Question: When I try to advertise my Google Play App on Facebook, app data is not reachable by Facebook. If I try another random app from Google Play, it works perfect (app icon, app name and an image automatically filled, ad preview looks complete).
It looks like Facebook cached my app data and I can not refresh. Please see attached images.
Right now I can not advertise my application on Facebook. Is there anyone had similar problem who can help me about this case.

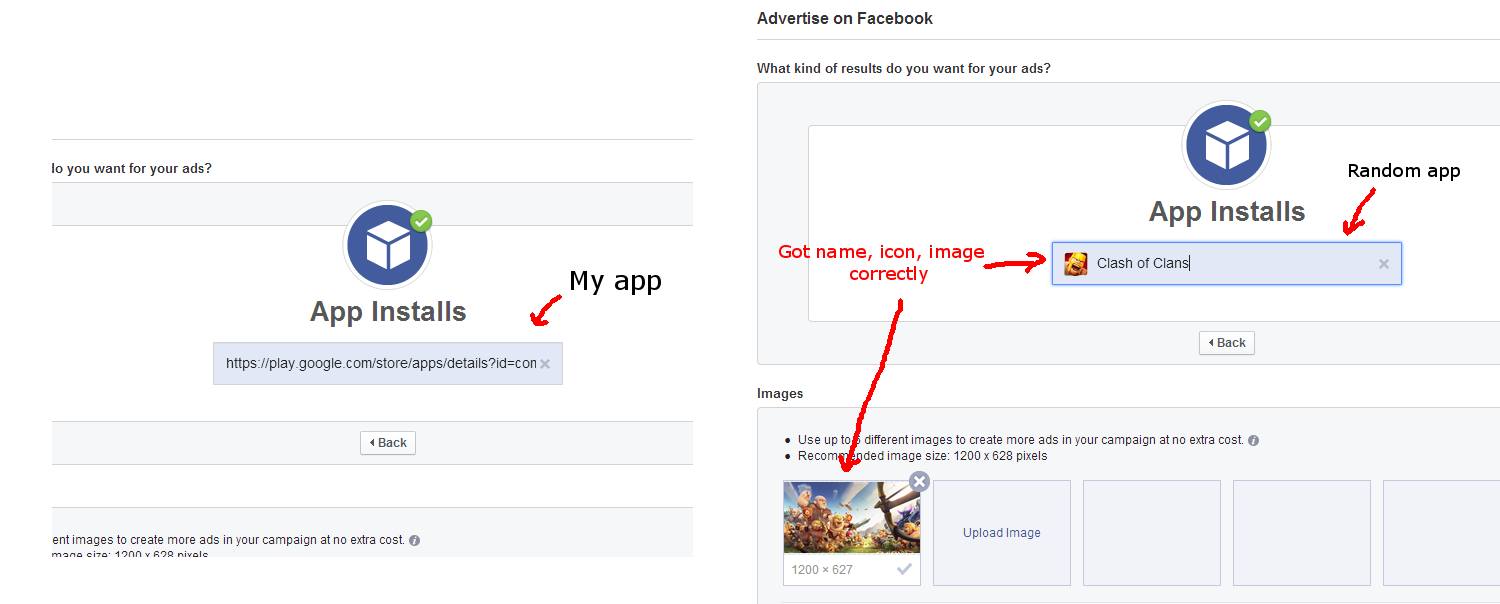
Answer: Tried a name change on my application on Google play and after couple of days, facebook managed to fetch my application through the google play link. Looks like a cashing situation.